Field crop: maize
Growth stage: 2
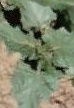
Species: datura